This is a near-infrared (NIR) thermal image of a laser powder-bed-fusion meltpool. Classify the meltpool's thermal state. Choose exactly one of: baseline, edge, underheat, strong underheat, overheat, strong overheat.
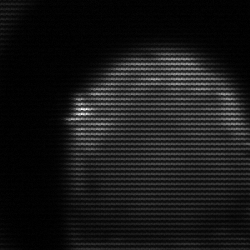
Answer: edge